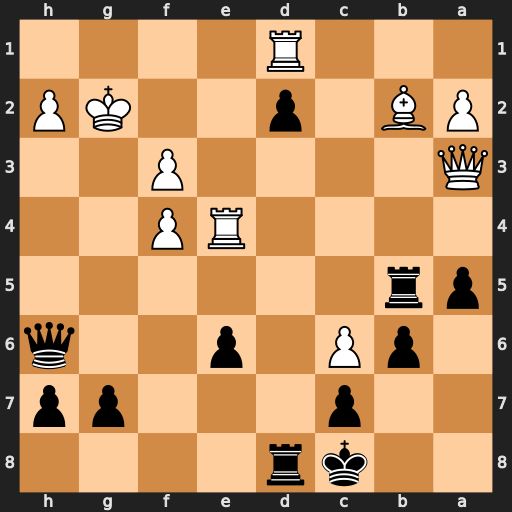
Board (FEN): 2kr4/2p3pp/1pP1p2q/pr6/4RP2/Q4P2/PB1p2KP/3R4
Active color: b
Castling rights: -
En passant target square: -
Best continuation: Rh5